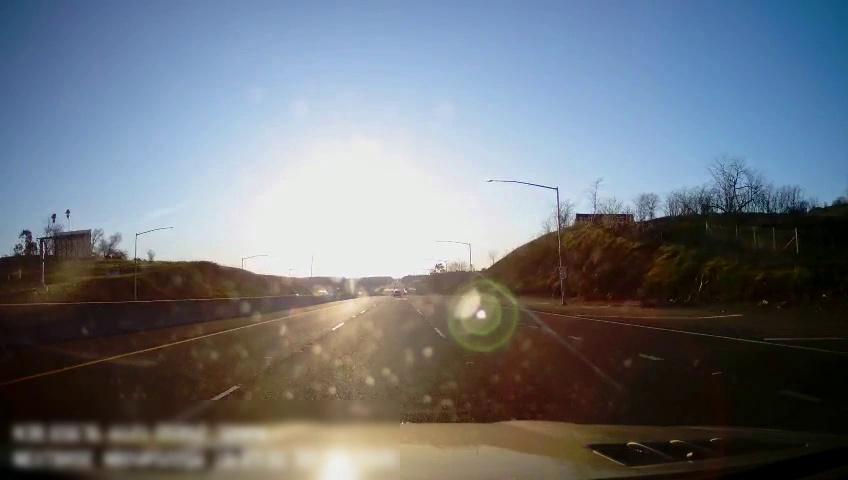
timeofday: Day
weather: Sunny
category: Drivable Space
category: Lanes | Alternate Lane
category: Lanes | Alternate Lane
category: Lanes | Current Lane
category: Lanes | Current Lane
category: Lanes | Alternate Lane